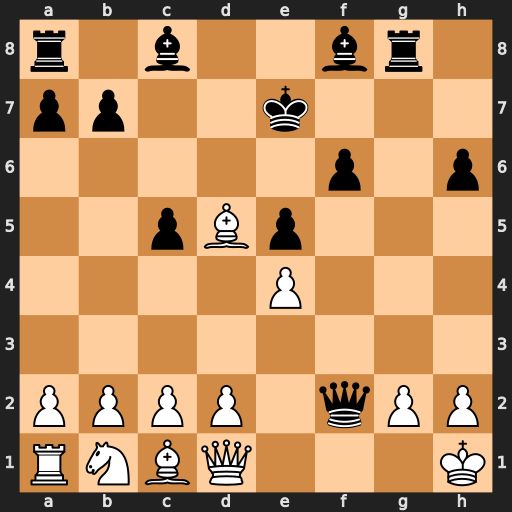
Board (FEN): r1b2br1/pp2k3/5p1p/2pBp3/4P3/8/PPPP1qPP/RNBQ3K
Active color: w
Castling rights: -
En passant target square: -
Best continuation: Bxg8 Bg4 Qg1